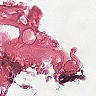
Metastatic tissue present: no